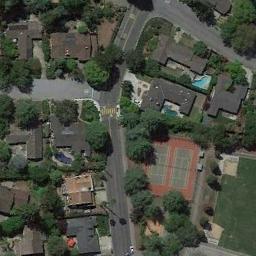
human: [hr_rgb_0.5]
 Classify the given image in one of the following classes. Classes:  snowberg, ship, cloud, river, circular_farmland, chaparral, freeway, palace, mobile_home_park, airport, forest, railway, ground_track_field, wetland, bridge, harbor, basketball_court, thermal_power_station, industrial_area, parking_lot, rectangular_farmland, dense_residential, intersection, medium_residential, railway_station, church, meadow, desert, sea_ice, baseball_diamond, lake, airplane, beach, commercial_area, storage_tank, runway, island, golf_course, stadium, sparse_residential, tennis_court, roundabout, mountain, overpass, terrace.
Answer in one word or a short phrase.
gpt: tennis_court